五年级 · 立体几何学
下面的图形中不能折成正方体的是（）。

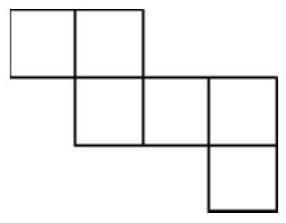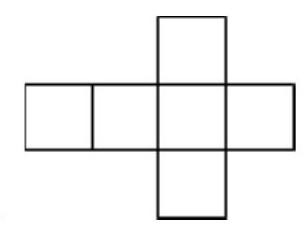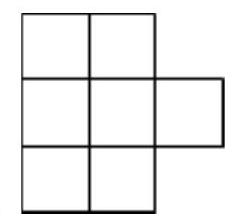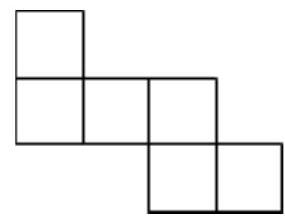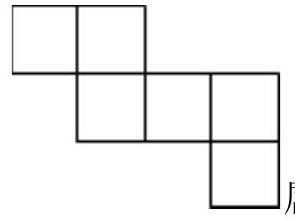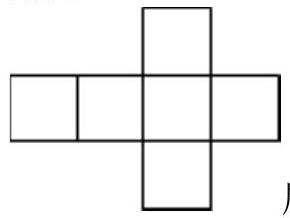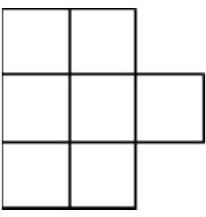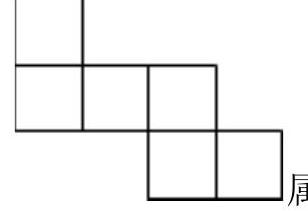
A.

B.

C.

D.

答案: C
解析: 解C

【分析】正方体展开图有 11 种特征, 分四种类型, 即第一种: “1-4-1”结构, 即第一行放 1 个, 第二行放 4 个, 第三行放 1 个, 此种结构有 6 种展开图; 第二种: “2-2-2”结构, 即每一行放 2 个正方形,此种结构只有一种展开图; 第三种: “3-3”结构, 即每一行放 3 个正方形, 此种结构只有一种展开图;第四种: “1-3-2”结构, 即第一行放 1 个正方形, 第二行放 3 个正方形, 第三行放 2 个正方形, 此种结构有 3 种展开图。据此解答。

【详解】A.

属于正方体展开图的“1-3-2”型, 能折叠成一个正方体;

B.

属于正方体展开图的“1-4-1”型, 能折叠成一个正方体;

C.

有 7 个面, 不属于正方体展开图, 不能折叠成一个正方体;

D.

属于正方体展开图的“1-3-2”型, 能折叠成一个正方体。故答案为:

【点睛】本题考查了正方体的展开图的特征。